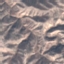
Label: HerbaceousVegetation